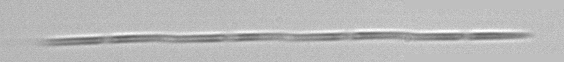
Label: Pseudo-nitzschia